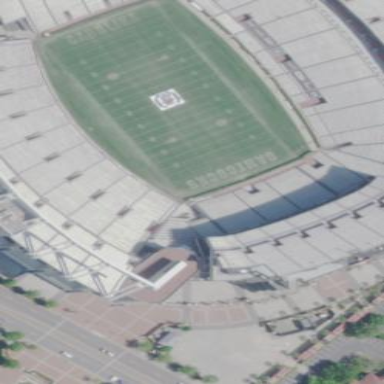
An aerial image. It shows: Stadium primarily used for American football.